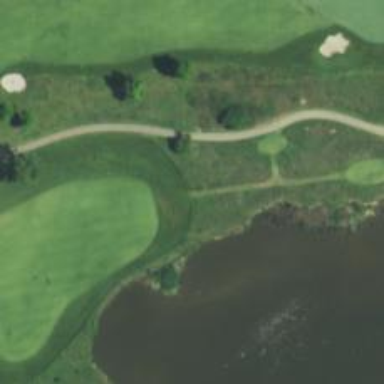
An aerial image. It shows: Pathway for golfing.